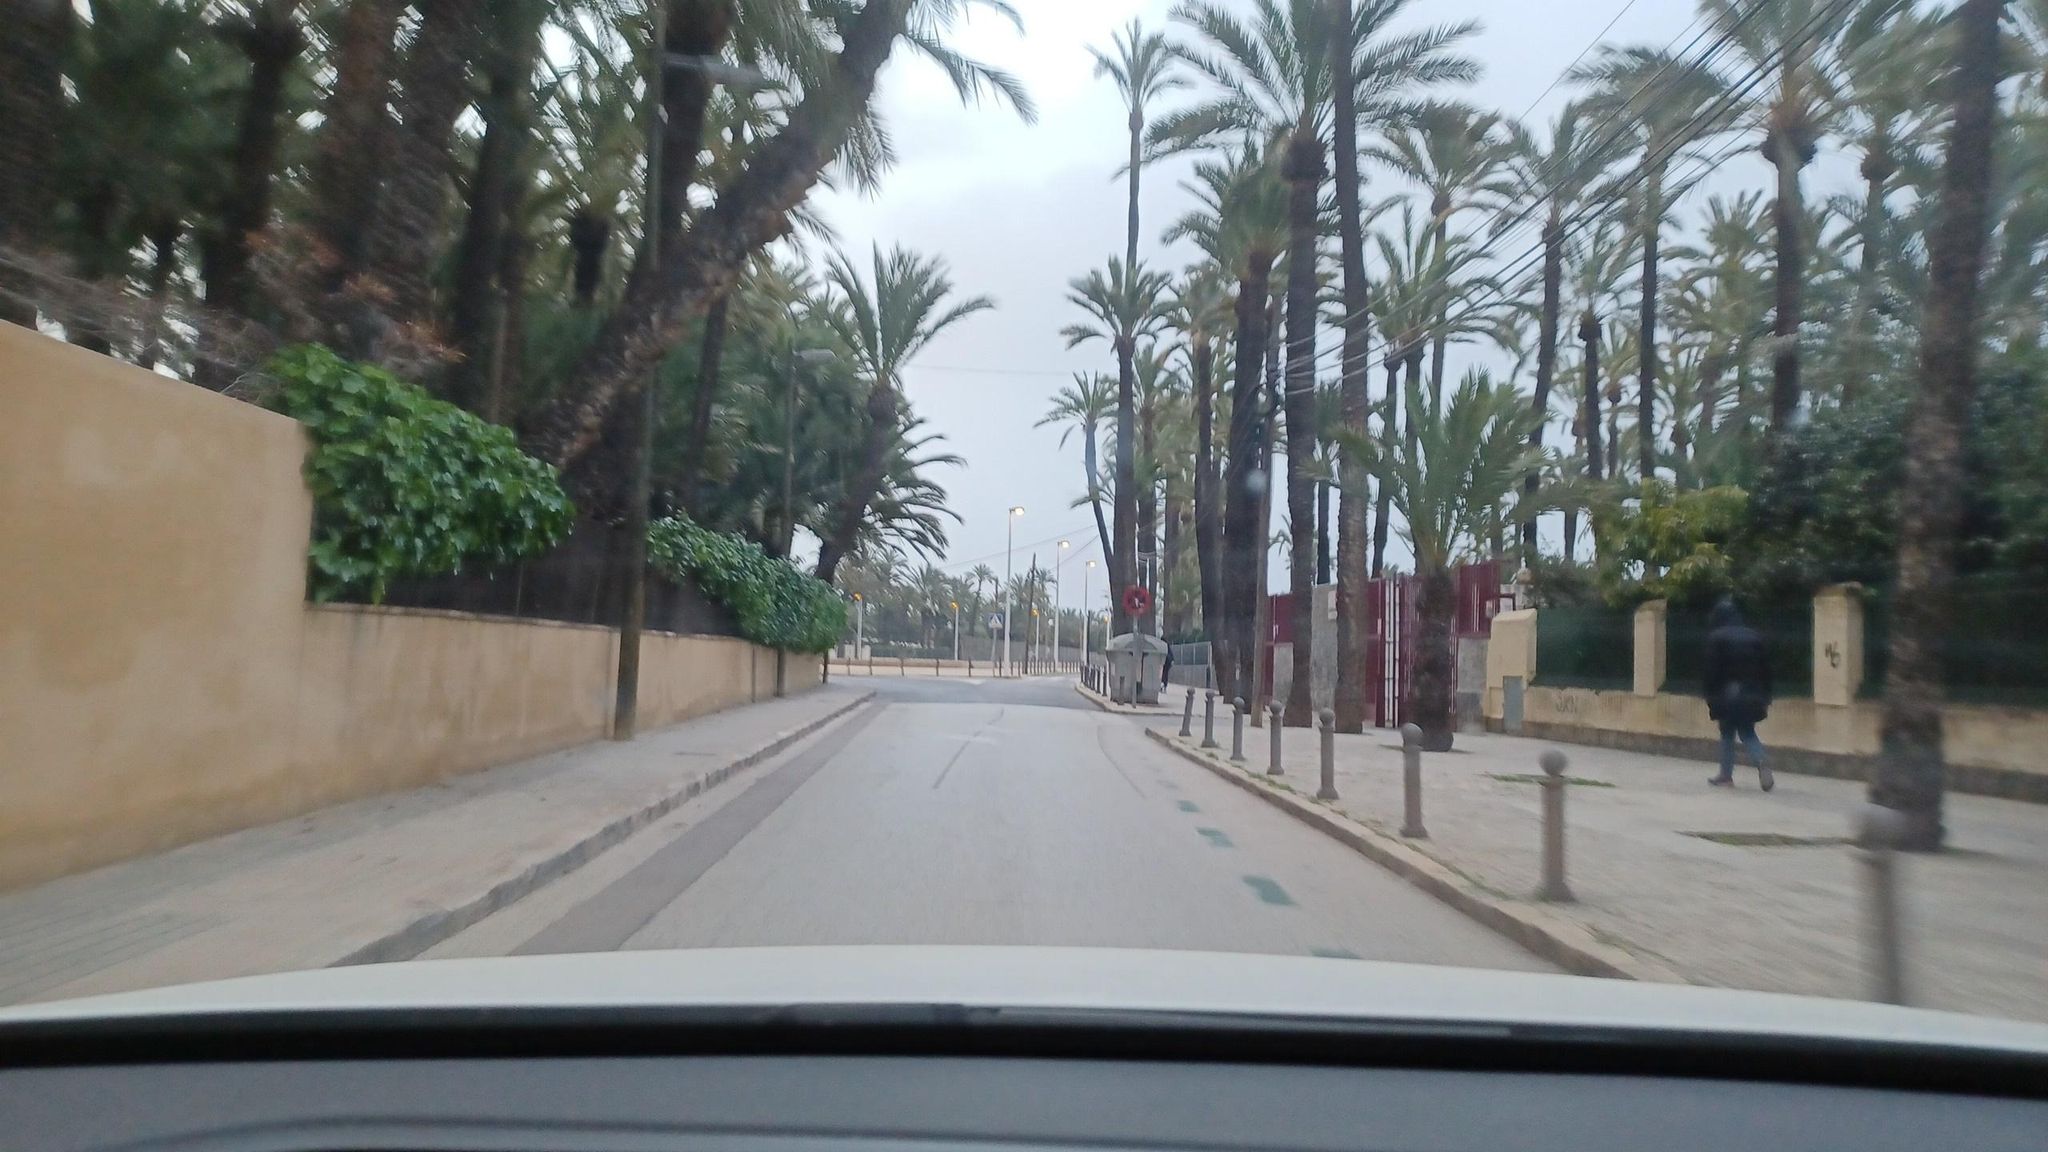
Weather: clear
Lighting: day
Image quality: slightly poor
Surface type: driving surface
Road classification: unclassified
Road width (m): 7.5
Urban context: urban centre
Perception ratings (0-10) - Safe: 4.08, Lively: 6.48, Beautiful: 3.65, Boring: 3.95, Depressing: 4.66, Wealthy: 4.18